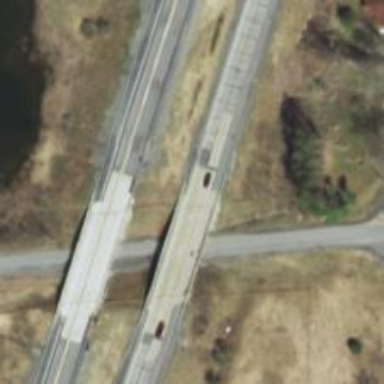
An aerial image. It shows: Bridge over motorway.